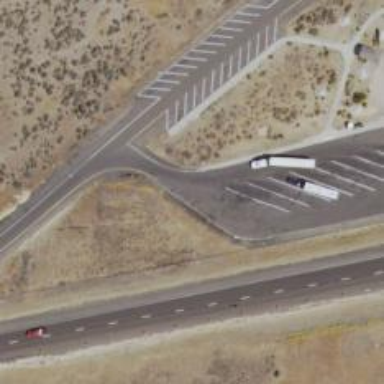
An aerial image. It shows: Rest area along service road.